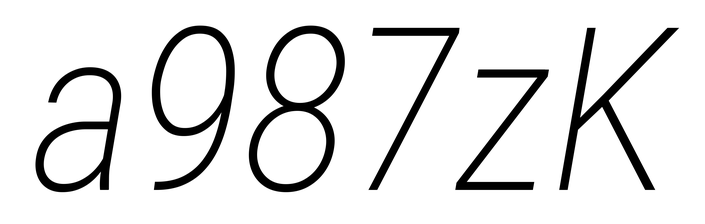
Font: Roboto-Italic_Condensed_ExtraLight_Italic